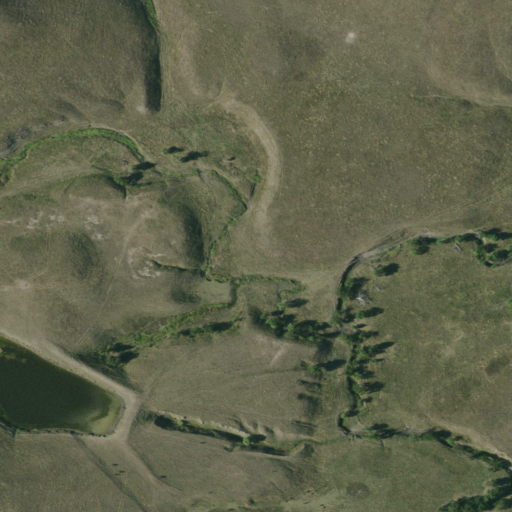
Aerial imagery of valley in South Dakota named Big Negro Draw containing grassland and open water